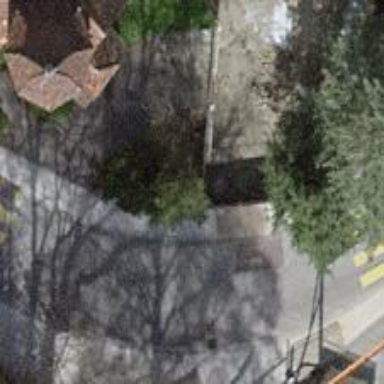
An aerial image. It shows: Paved sidewalk.